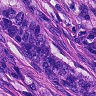
Metastatic tissue present: yes